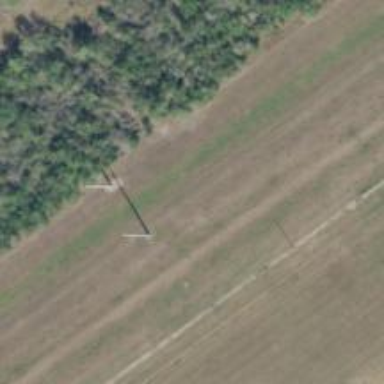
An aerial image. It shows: Power pole.